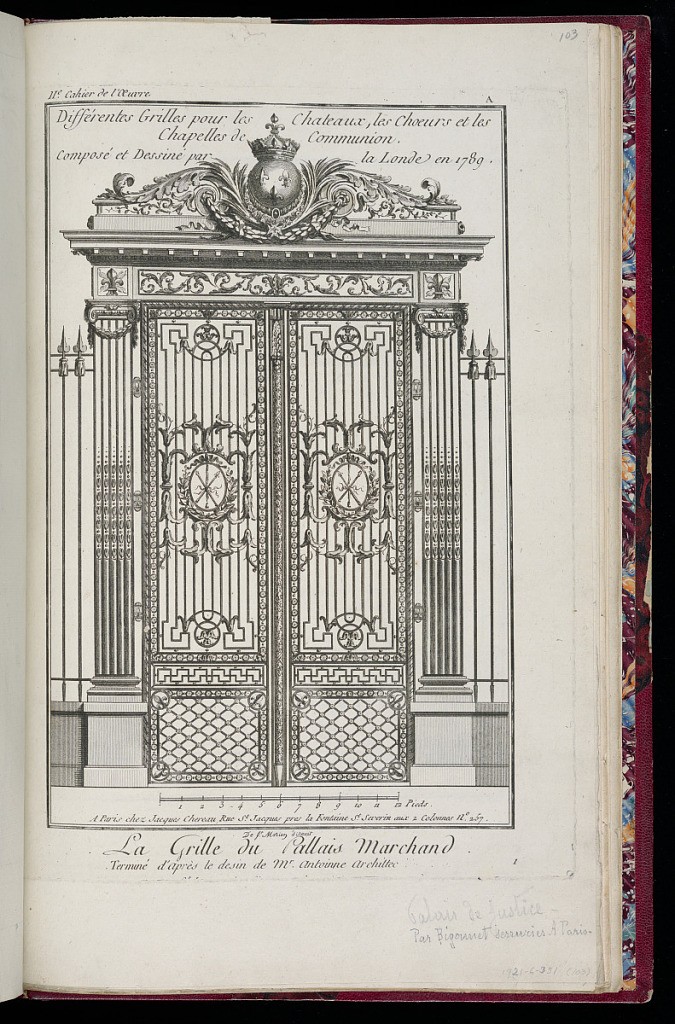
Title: La Grille du Pallais Marchand
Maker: Richard de Lalonde, French, active 1780–96
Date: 1789
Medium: Etching on off-white laid paper
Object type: Print
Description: Design for an iron gate with, at top, a crowned orb with fleurs-de-lys, sprays of branches, and garland. The plate is signed and numbered.